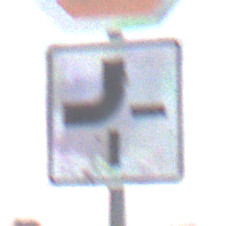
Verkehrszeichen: VerlaufVorfahrtsstrasse2
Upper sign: Stop
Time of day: SunriseSunset
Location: Outdoor (Nature)
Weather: PartlyCloudy
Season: NotSpecified
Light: Natural